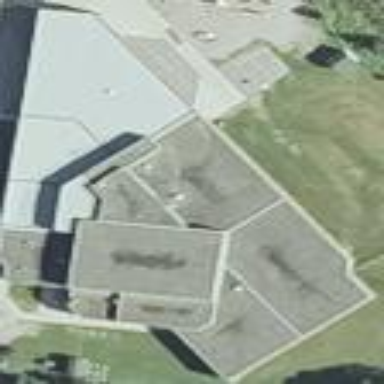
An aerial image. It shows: School building.